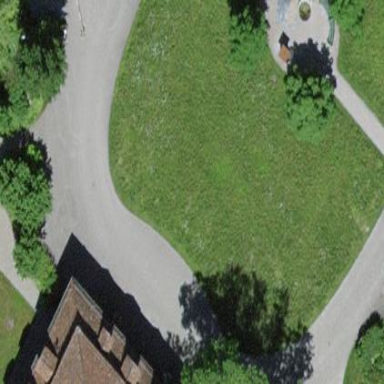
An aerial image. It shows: Grassy area with lush vegetation.